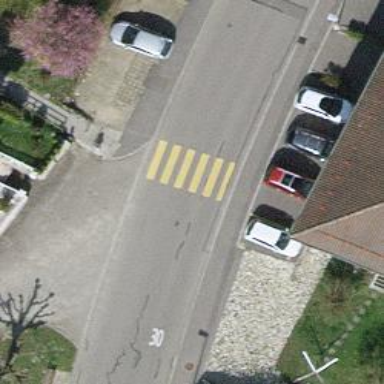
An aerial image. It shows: Marked zebra crossing on the road. The crossing is indicated by zebra markings.